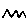
Label: zigzag